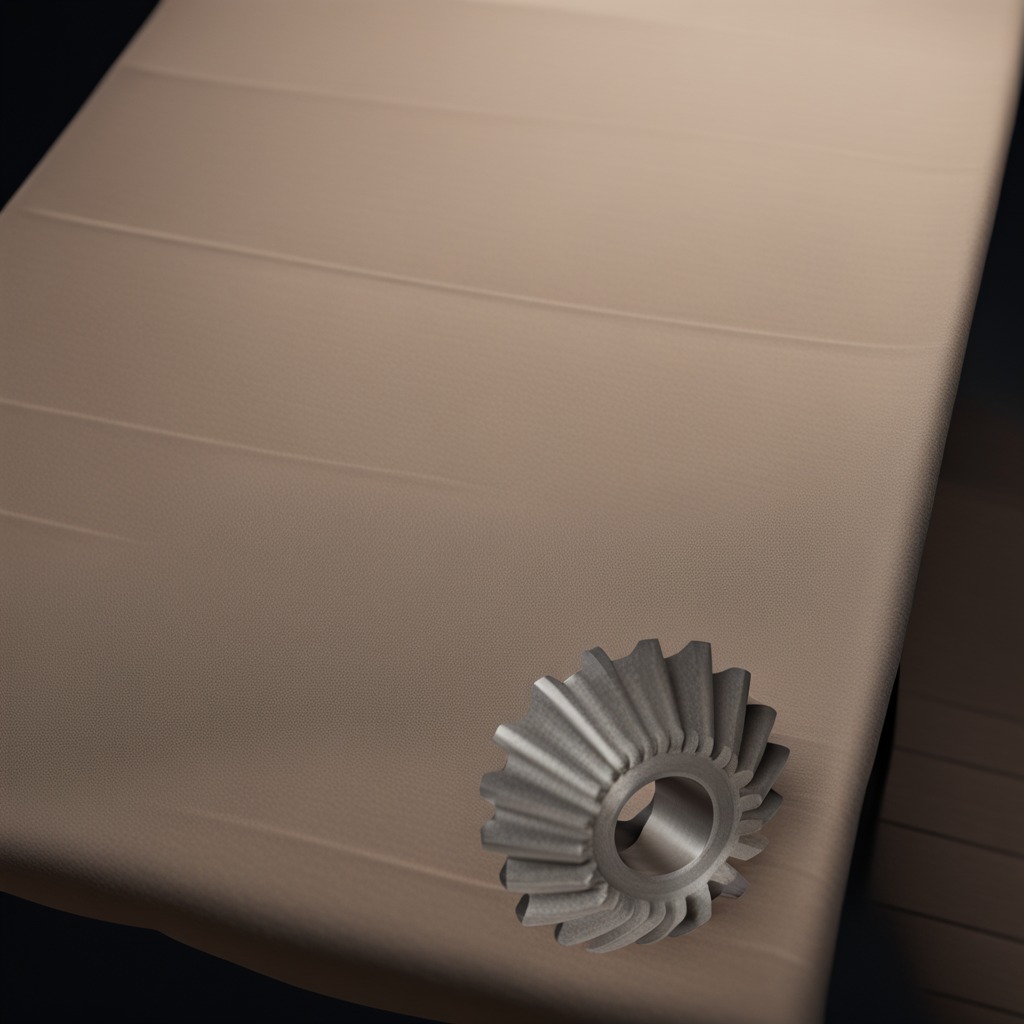
A steel gear with teeth is lying on the wooden table.